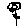
Label: flower